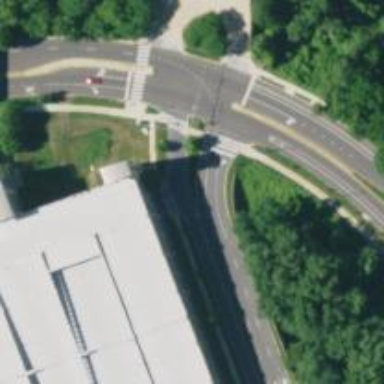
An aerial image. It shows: Asphalt footway with marked crossing.